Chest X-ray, AP view. Patient: 21 years old, sex M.
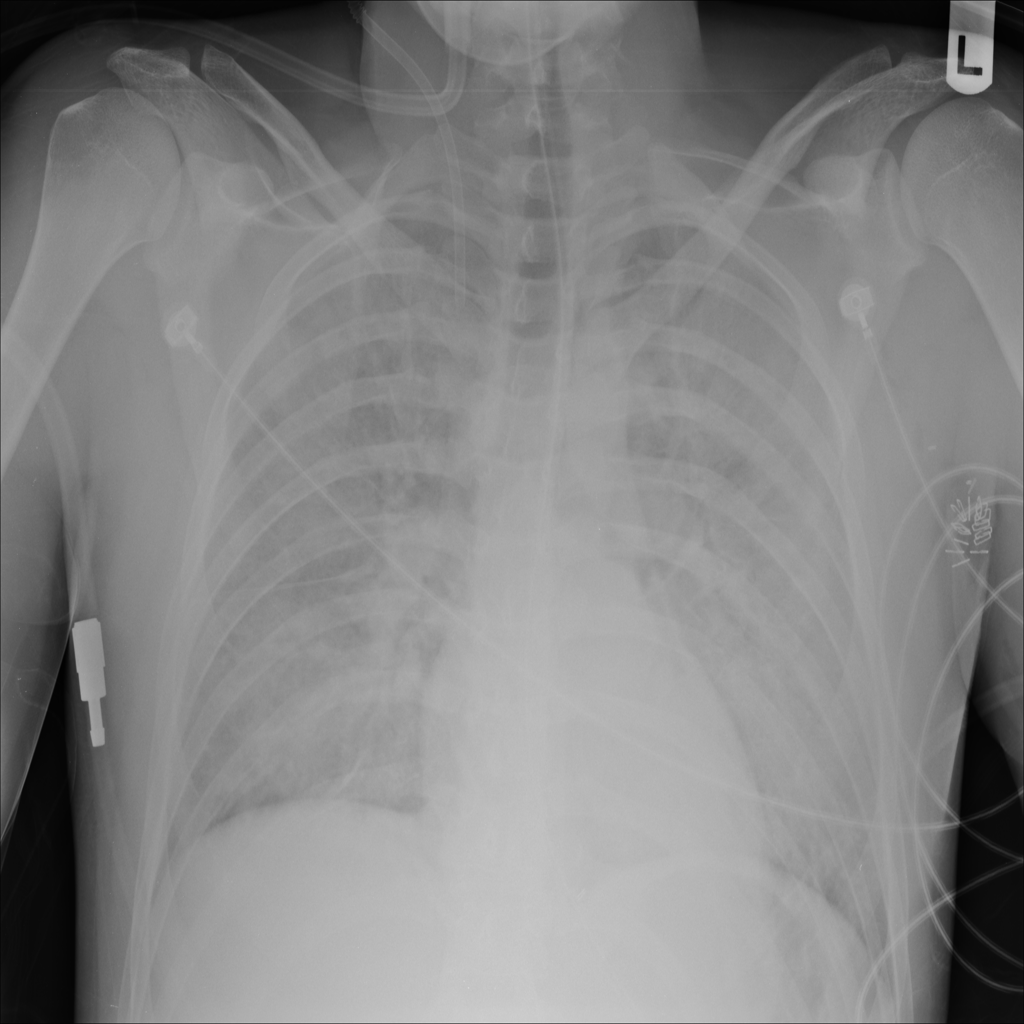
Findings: Edema